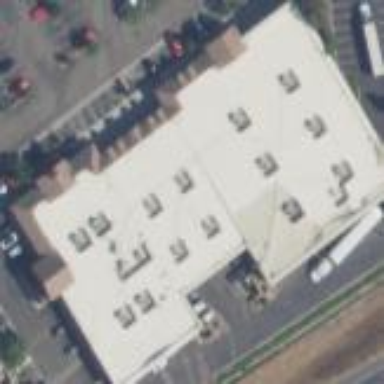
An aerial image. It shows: Hotel building.